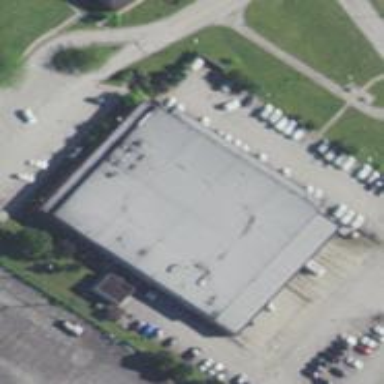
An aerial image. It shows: Building that serves as post office.